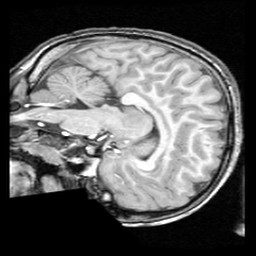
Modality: T1w
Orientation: sagittal
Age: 9
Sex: male
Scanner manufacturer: ge
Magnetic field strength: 1.5 T
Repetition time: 0.03333 s
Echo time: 0.008 s